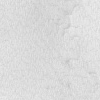
Atmospheric dust classification: not_dusty